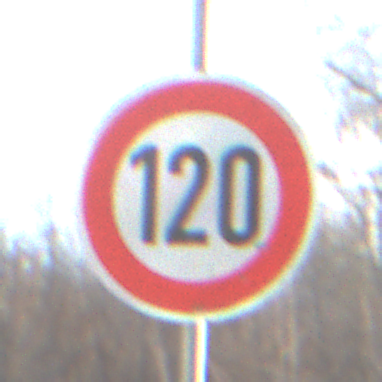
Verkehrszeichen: Geschwindigkeit120
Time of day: MorningAfternoon
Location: Outdoor (Nature)
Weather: PartlyCloudy
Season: NotSpecified
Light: Natural